Question: This is a follow up to couple of <URL> came up with some cool approaches.
I am trying to design a robust square detection algorithm to help isolate a picture of a receipt from the rest of the image. My code is built off the convex hull approach from the previous questions but it's choking on an image where one of the points isn't in the image and the edges of the receipt have aberrations due to a pen holder on the left side.
How can I detect the corners on this receipt?
Here is the image:

Here is my code:
'''
import cv2
import numpy as np
img = cv2.imread('taco.jpg')
img = cv2.resize(img,(1944,2592))
img = cv2.medianBlur(img,31)
img = cv2.GaussianBlur(img,(0,0),3)
grayscale = cv2.cvtColor(img,cv2.COLOR_BGR2GRAY)
thresh = cv2.Canny(grayscale, 10, 20)
thresh = cv2.dilate(thresh,None)
contours,hier = cv2.findContours(thresh,cv2.RETR_LIST,cv2.CHAIN_APPROX_SIMPLE)
for cnt in contours:
if cv2.contourArea(cnt)>250: # remove small areas like noise etc
hull = cv2.convexHull(cnt) # find the convex hull of contour
hull = cv2.approxPolyDP(hull,0.1*cv2.arcLength(hull,True),True)
if len(hull)==4:
cv2.drawContours(img,[hull],0,(0,255,0),2)
cv2.namedWindow('output',cv2.cv.CV_WINDOW_NORMAL)
cv2.imshow('output',img)
cv2.cv.ResizeWindow('output',960,640)
cv2.waitKey()
cv2.destroyAllWindows()
'''
Any ideas?
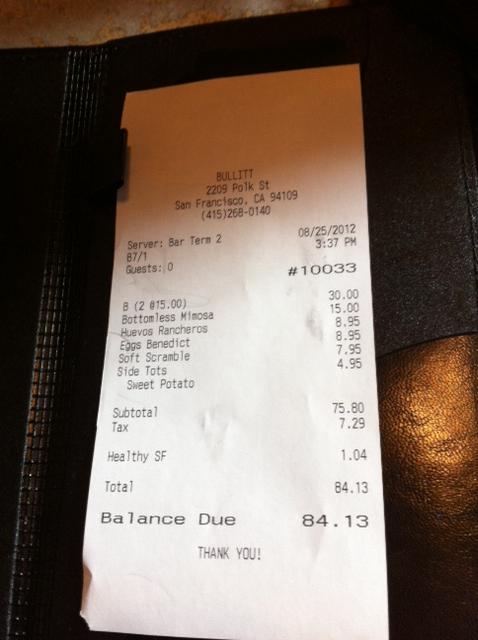
Answer: A solution in Mathematica:
Import your image:
'''
i = Import@"http://i.imgur.com/RrYKJ.jpg";
'''
Detect edges in a scale grater than the letters in the receipt (a parameter)
'''
i1 = EdgeDetect[i, 10]
'''

Delete lines smaller than the scale of the perimeter of the receipt (a parameter)
'''
i2 = DeleteSmallComponents[i1, 1000]
'''

Find the morphological components
'''
(mc = MorphologicalComponents[Erosion[ColorNegate@i2, 1]]) // Colorize
'''

Find the morph component with more border adjacency (to delete it from the mask)
'''
com = Commonest[Join[mc[[1]], mc[[-1]], Transpose[mc][[1]], Transpose[mc][[-1]]]]
'''
Form the mask
'''
mc1 = Unitize[mc /. com[[1]] -> 0];
'''

Multiply the mask by your original image
'''
ImageMultiply[Image@mc1, i]
'''